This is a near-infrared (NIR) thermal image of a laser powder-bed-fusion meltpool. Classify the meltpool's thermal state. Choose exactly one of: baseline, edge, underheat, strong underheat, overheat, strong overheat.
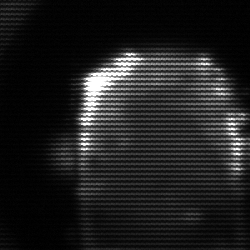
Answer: baseline